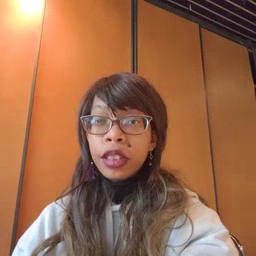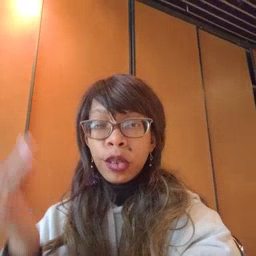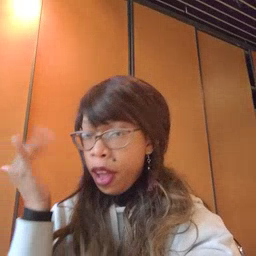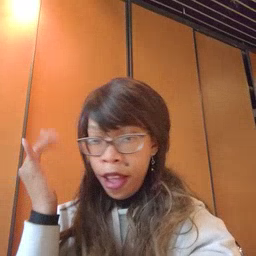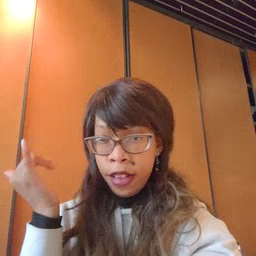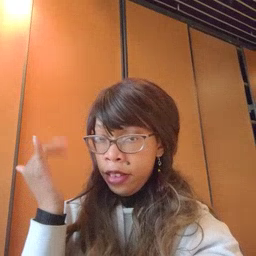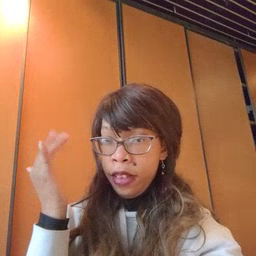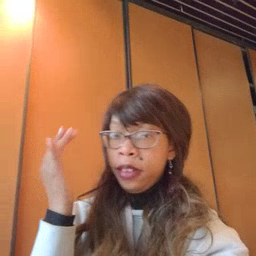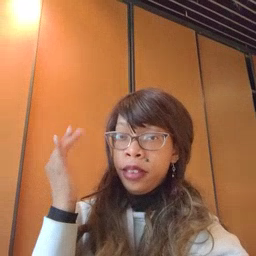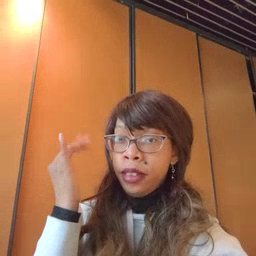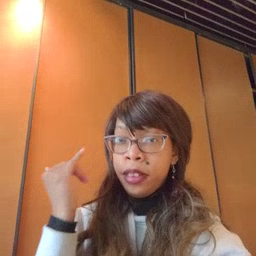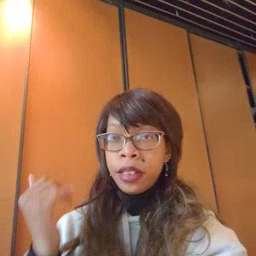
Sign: why